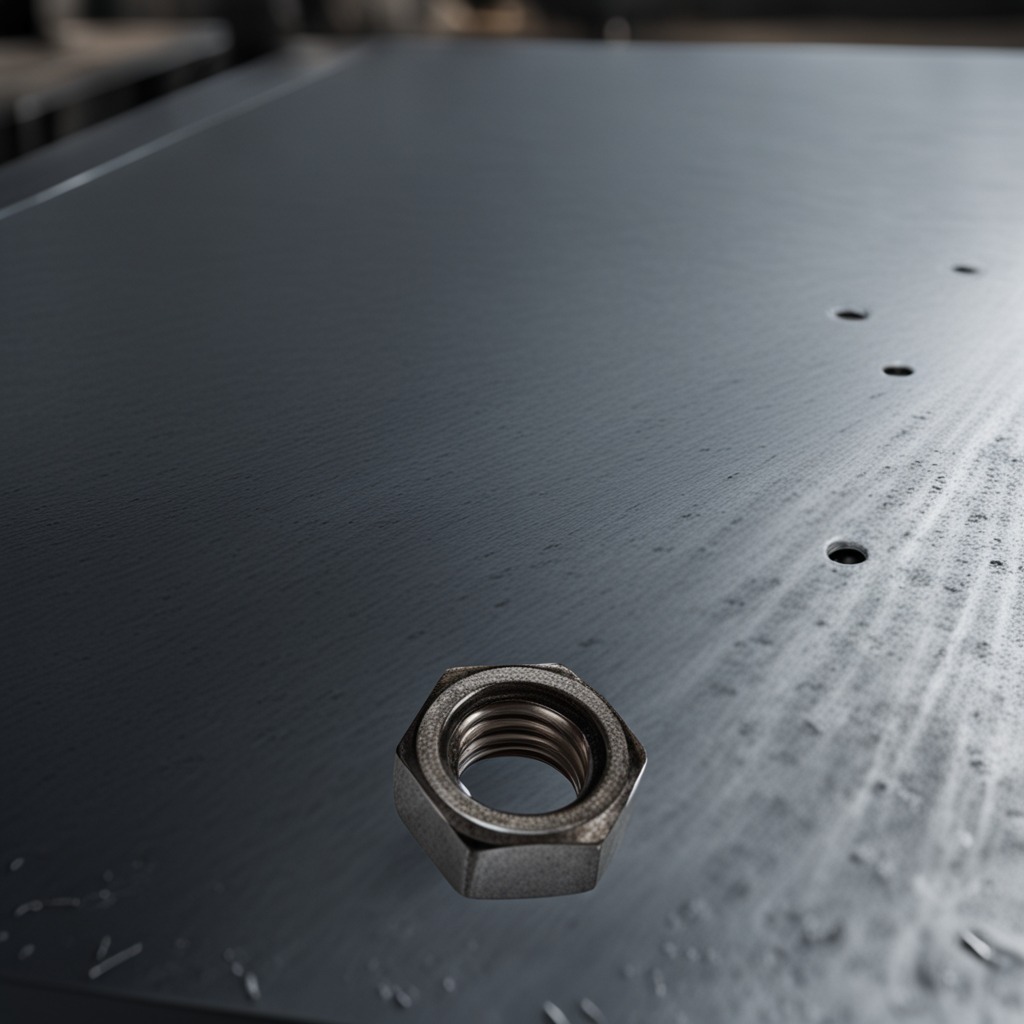
A metal nut is lying on the cold steel table in a mining workshop.